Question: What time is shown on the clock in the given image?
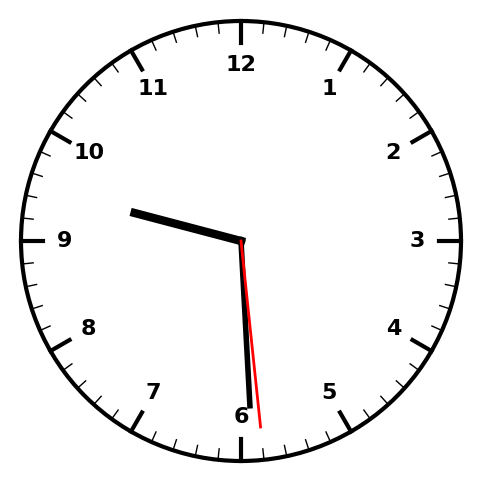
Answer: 09:29:29